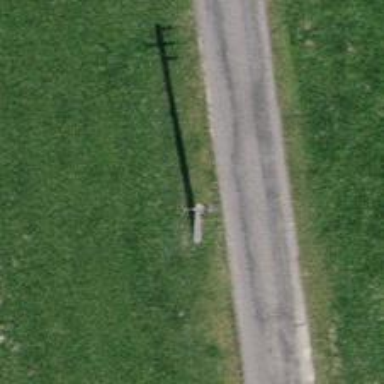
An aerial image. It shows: Power pole.